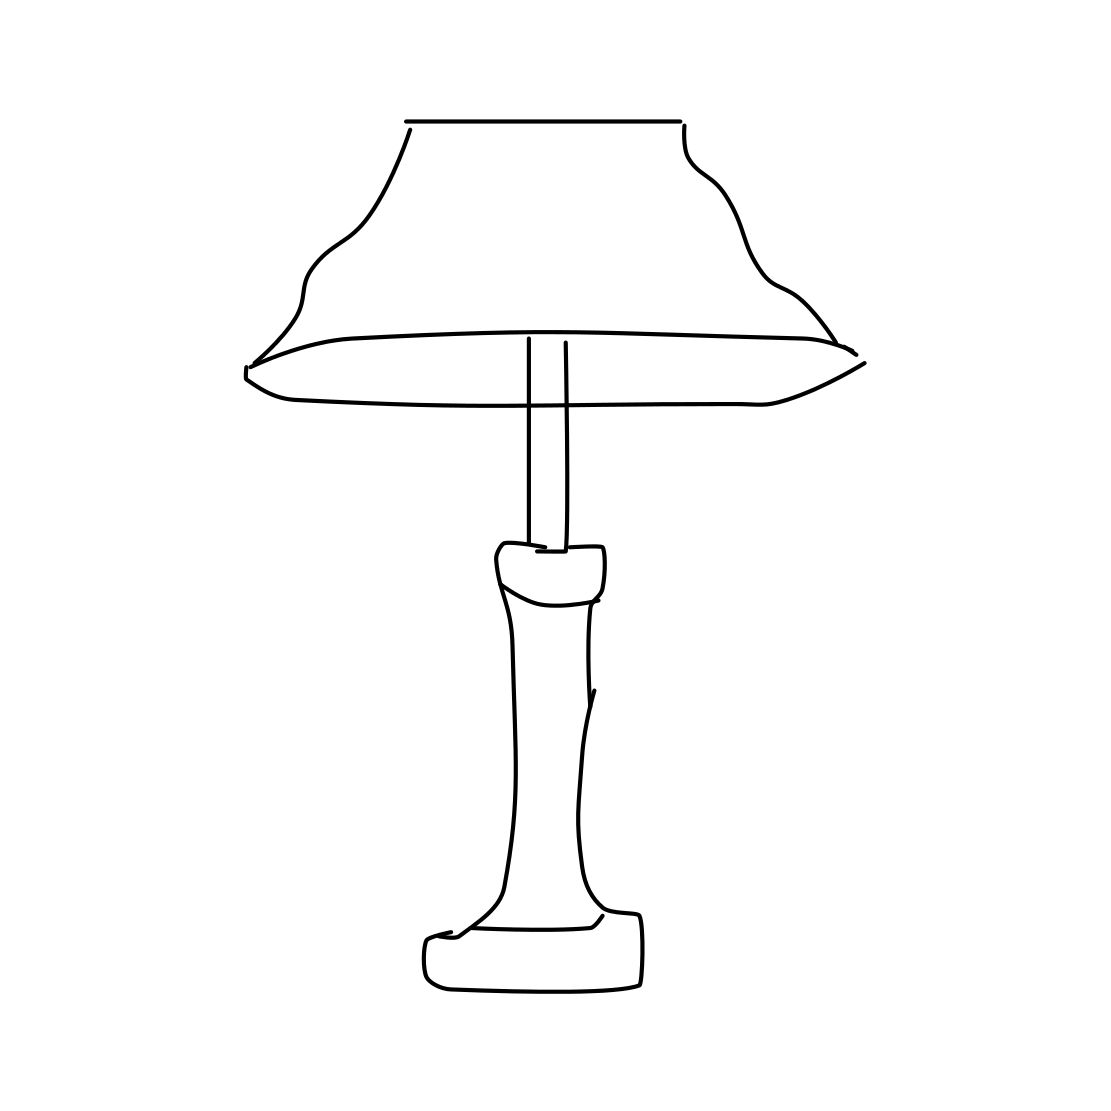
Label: tablelamp